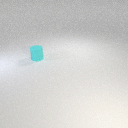
small cyan rubber cylinder